Question: I am working on a Cocos2d project for iPad and iPhone, and now I need to develop something that looks too small for iPhone.
My first approach was to redesign it to make it possible to look bigger, but then I though that a region zoom effect would be great. The bad point is that I don't know how to do it... I really don't know what would be the correct/best approach to do it.
I have already checked out the Cocos2D CCLens3D build in effect, but it doesn't give me the results I want.
I would love to get the same result than when you long-press a textview/textfield on the UIKit:

Thanks in advance for your help!
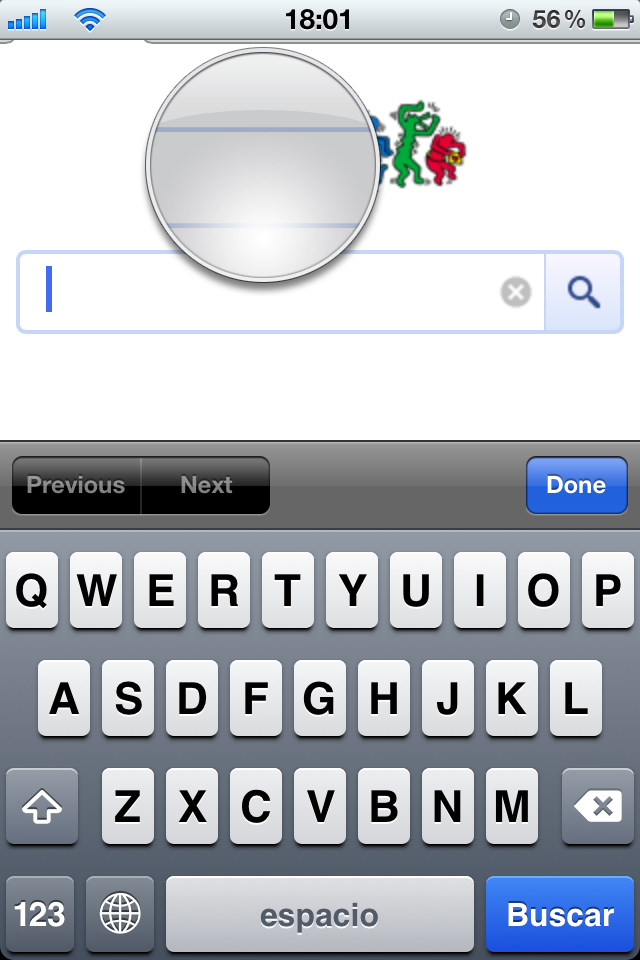
Answer: If your still looking for a solution:
<URL>
Uses CoreGraphics to render. Although this implementation works (requires some tweaking), I found that it lacked that Gaussian distribution effect I was looking for and was quite expensive if you updated the magnifying effect in a small interval.